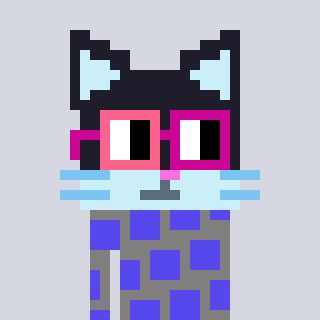
a pixel art character with square pink and red glasses, a cat-shaped head and a bluegrey-colored body on a cool background